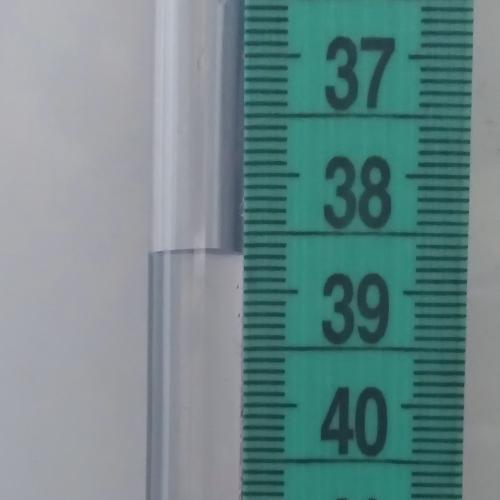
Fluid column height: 38.7 cm